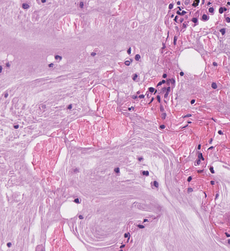
Tumor epithelial tissue: no
Tumor-associated stroma tissue: no
Normal tissue: yes